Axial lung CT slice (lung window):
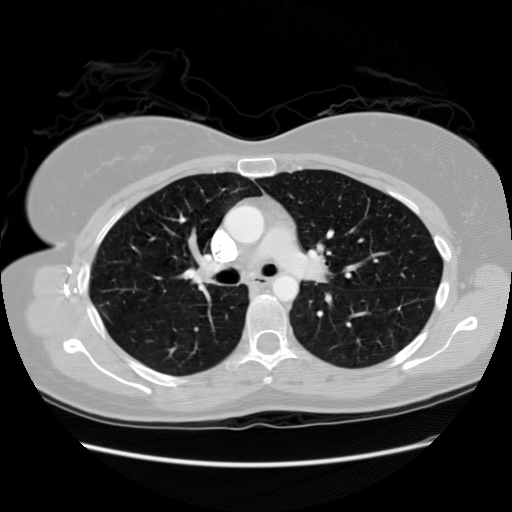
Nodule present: no